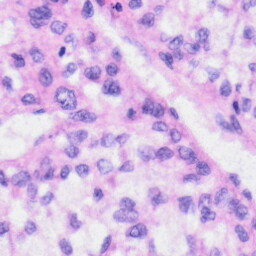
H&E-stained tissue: Liver